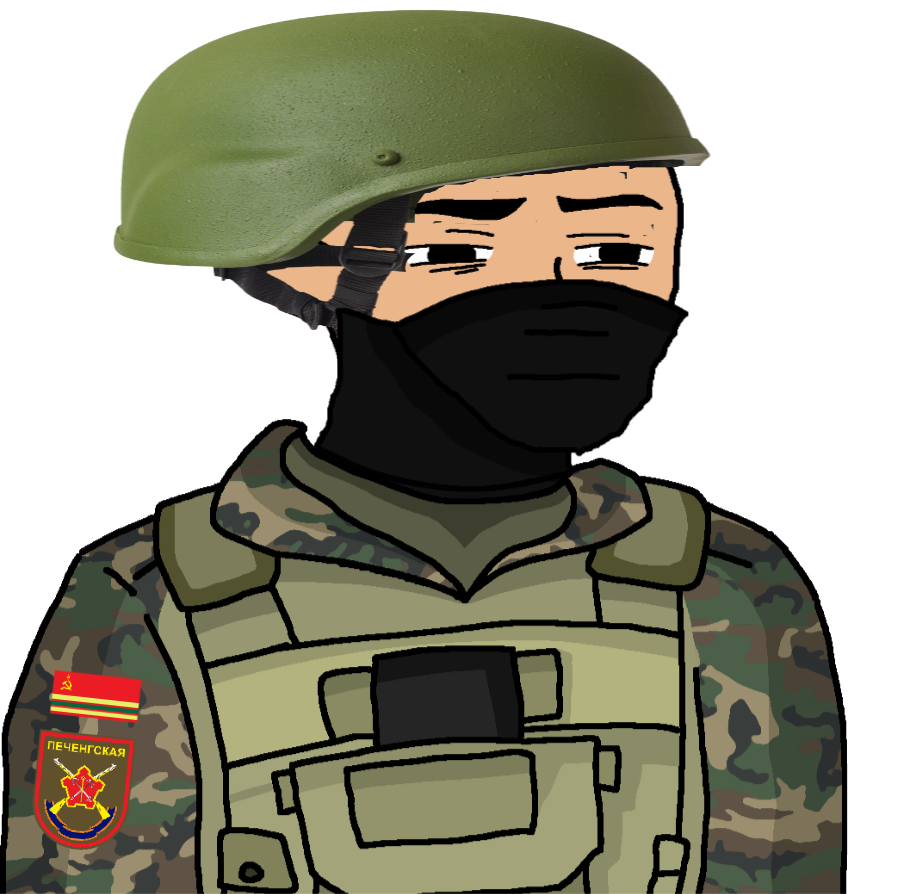
Label: 5_Twinkjak